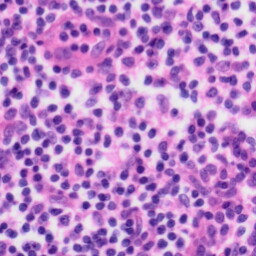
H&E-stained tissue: Tonsil